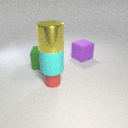
large cyan rubber cylinder below large yellow metal cylinder